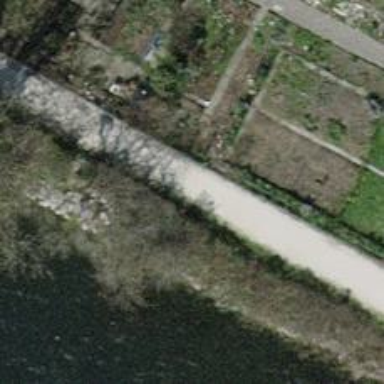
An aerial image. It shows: Unpaved footway.